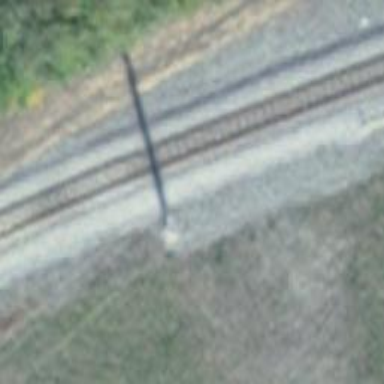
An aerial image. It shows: Catenary mast for power lines.